Question: How does Facebook iPhone app (4.1) implement the pop-over window for notifications (see below for screenshot)? I thought this was <URL>. Is this a lookalike that they have custom built?

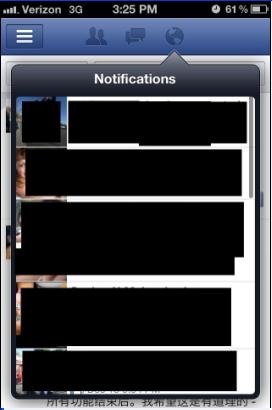
Answer: Check out this library which can implement pop over menus like facebook app: <URL>